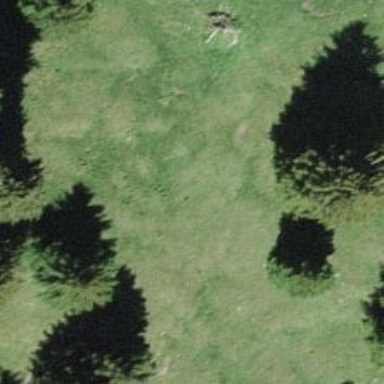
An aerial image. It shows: Needle-leaved tree in natural setting.